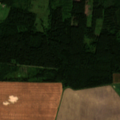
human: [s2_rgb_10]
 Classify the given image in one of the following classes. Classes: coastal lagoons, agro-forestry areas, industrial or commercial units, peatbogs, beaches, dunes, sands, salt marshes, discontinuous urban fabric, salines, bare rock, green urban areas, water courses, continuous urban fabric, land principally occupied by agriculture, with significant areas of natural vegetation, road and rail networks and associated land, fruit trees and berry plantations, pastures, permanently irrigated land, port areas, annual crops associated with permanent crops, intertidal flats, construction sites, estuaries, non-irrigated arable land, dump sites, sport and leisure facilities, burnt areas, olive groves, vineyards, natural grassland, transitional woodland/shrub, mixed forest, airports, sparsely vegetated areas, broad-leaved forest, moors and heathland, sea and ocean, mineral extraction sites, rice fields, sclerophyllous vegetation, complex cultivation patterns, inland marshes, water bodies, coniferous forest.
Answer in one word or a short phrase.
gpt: non-irrigated arable land, mixed forest